Question: Any ideas on how to style a range slider to do something like this where the highlight fill increases along an incline as you drag the slider (colors/design are example only):

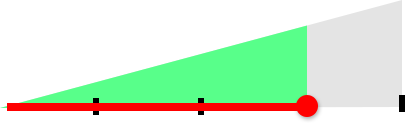
Answer: Just made this for you: <URL>
HTML
'''
<div class="content"></div>
<div id="slider"></div>
'''
CSS
'''
.content {
width: 0px;
height: 0px;
border-style: solid;
border-width: 0 0 0 0;
margin-top:100px;
border-color: transparent transparent #007bff transparent;
}
#slider {
width: 500px;
}
'''
JS
'''
$('#slider').slider({
min: 0,
max: 100,
slide: function( event, ui ) {
var width = (ui.value) + 'px ' + (ui.value * 5) + 'px';
var marginTop = (100 - ui.value) + 'px';
$('.content').css({
borderWidth: '0 0 ' + width,
marginTop: marginTop
});
}
});
'''